Chest X-ray:
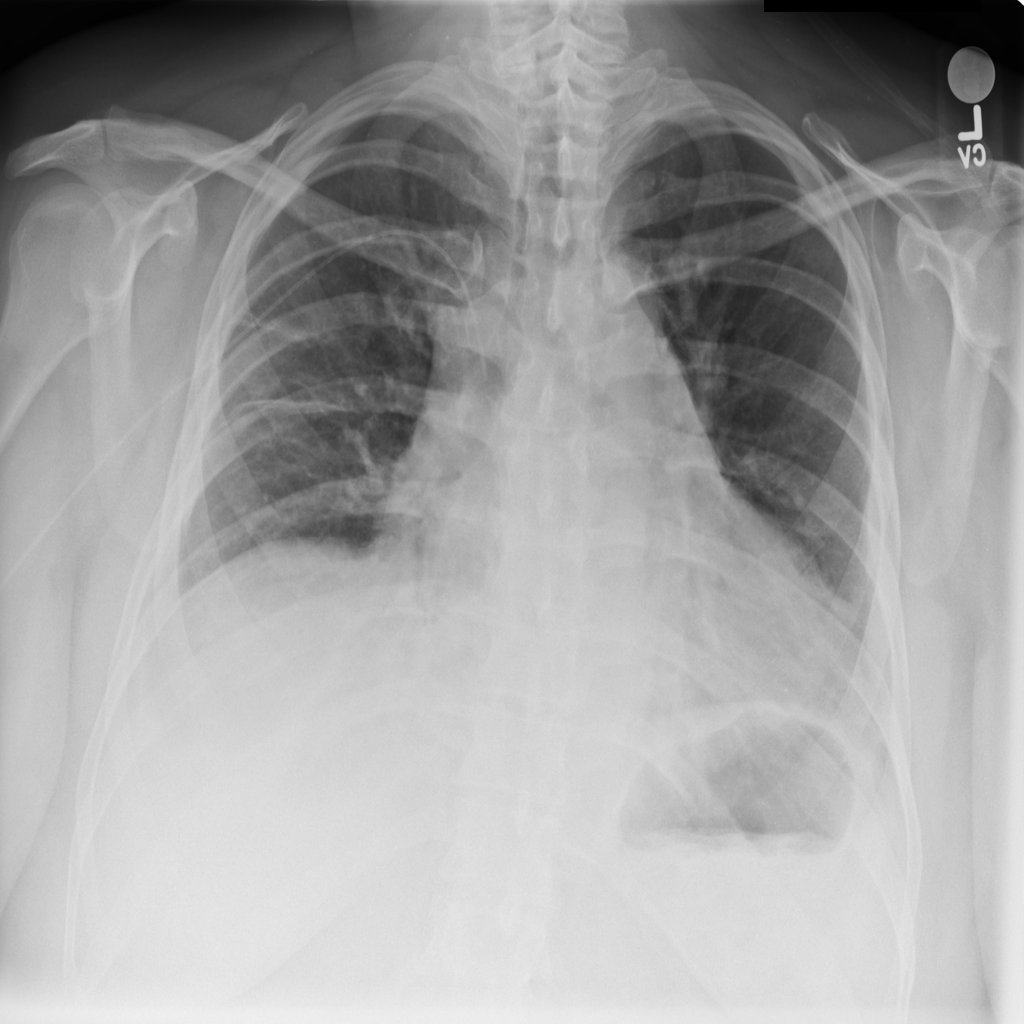
Findings: Cardiomegaly, Fibrosis
No abnormal finding: no